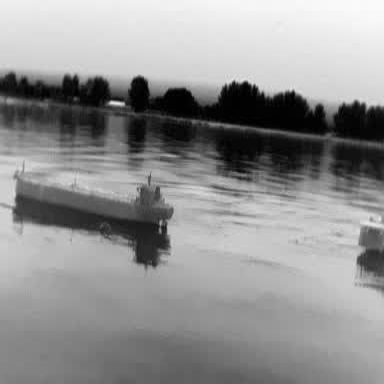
There is a liner in the infrared image.